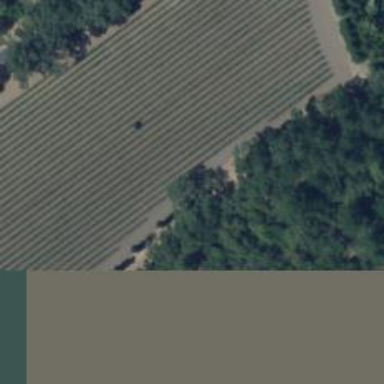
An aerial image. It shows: Vineyard with wine grapes as the main crop.